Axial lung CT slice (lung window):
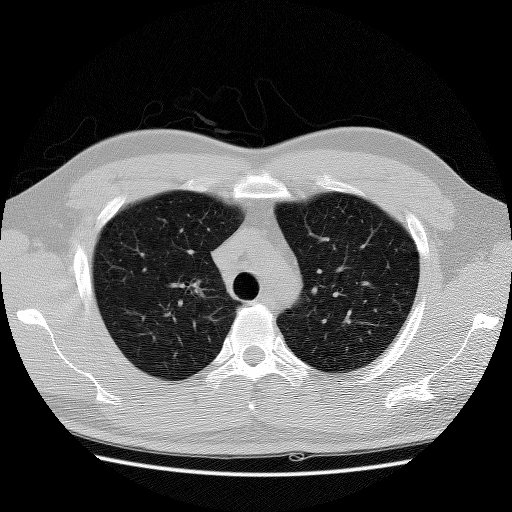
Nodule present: no